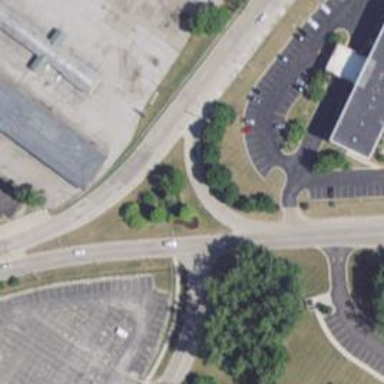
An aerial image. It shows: Asphalt road at the secondary link level.